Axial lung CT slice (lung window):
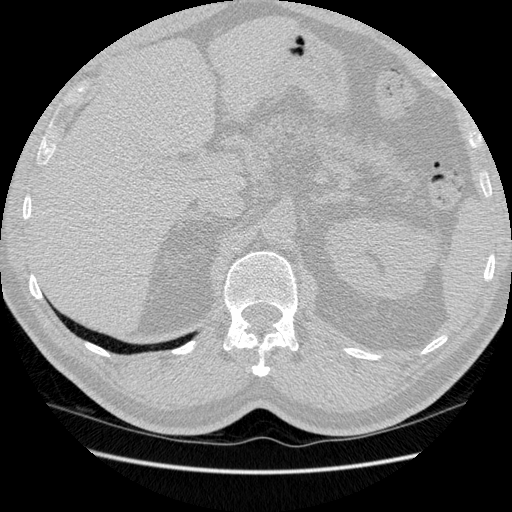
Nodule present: no